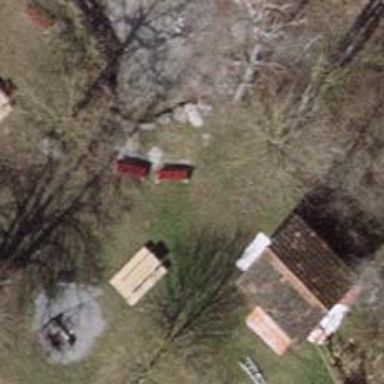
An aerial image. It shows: Bench.